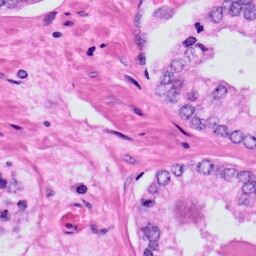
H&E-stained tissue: Prostate